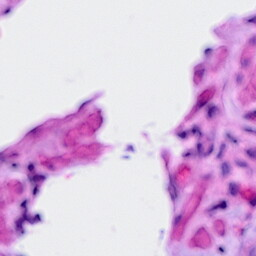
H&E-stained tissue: Ovarian